Platform: macOS
Application: Arc Browser
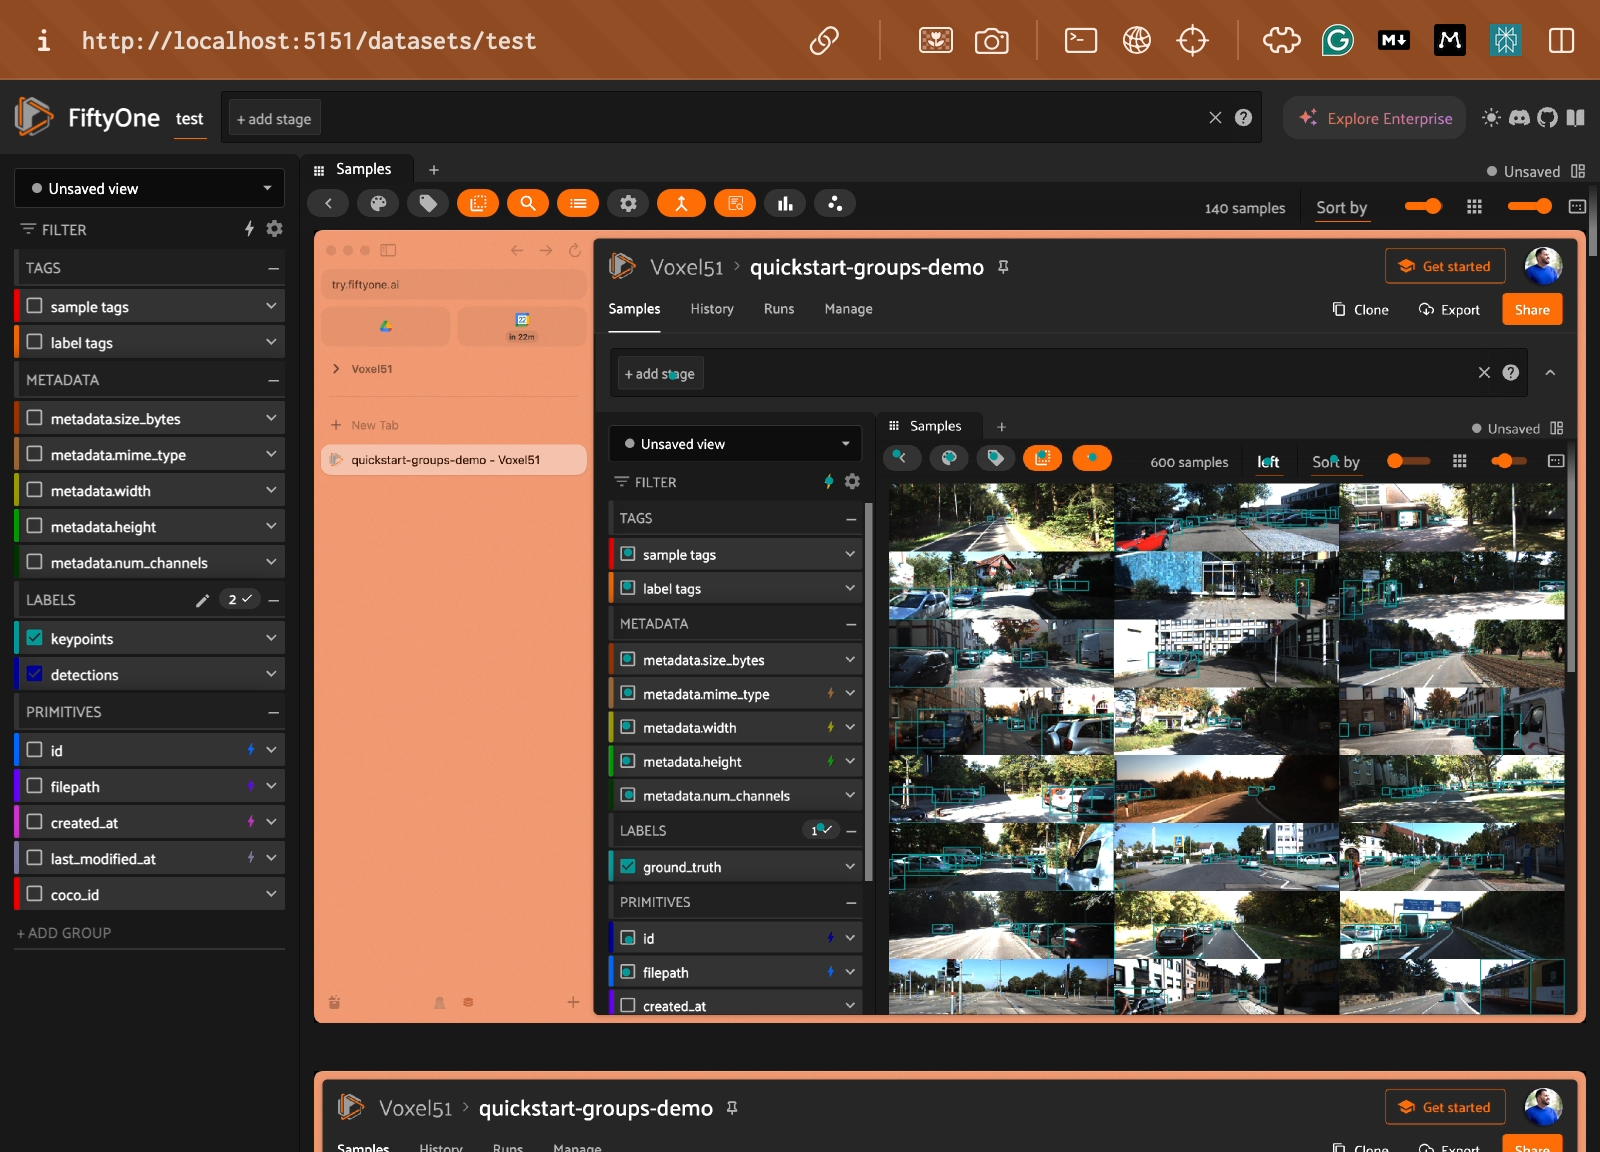
task_description: Locate the actions row toolbar
action_type: hover
element_info: Menu Item
steps_since_start: 1